Question: I'm trying to set the position of this component in the body, the issue is when I minimize the page , it changes as in the right picture.
I hope my question is clear.

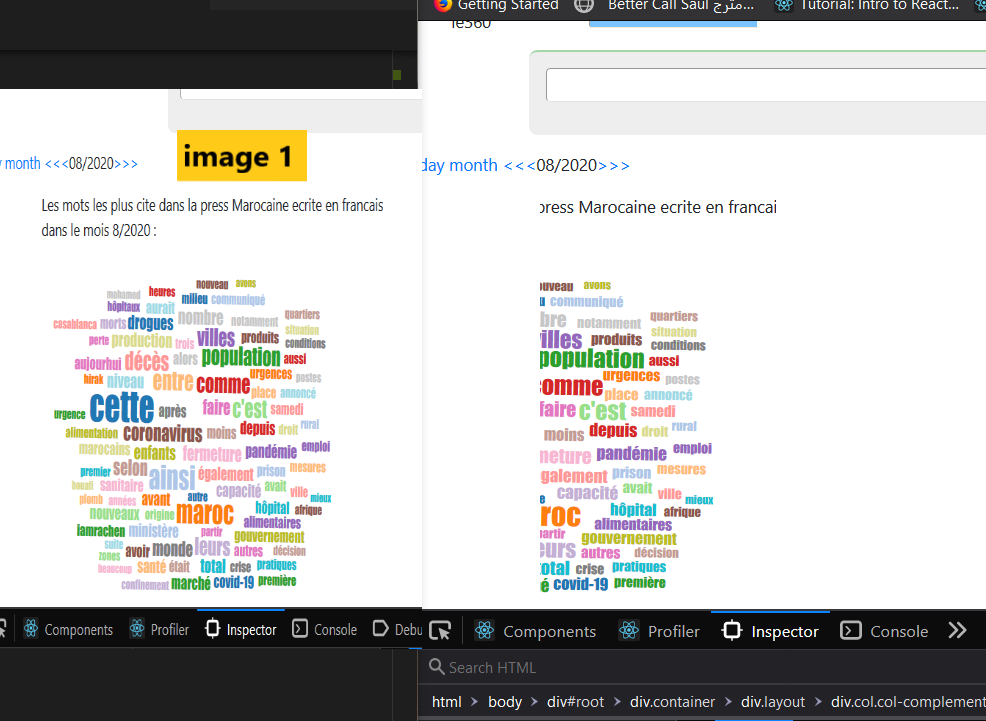
Answer: use % instead of px while u set the width,height,padding,etc of the element